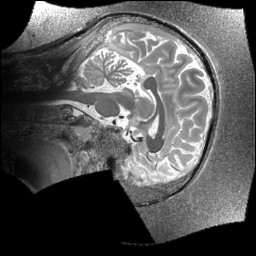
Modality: T1map
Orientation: sagittal
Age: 27
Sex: female
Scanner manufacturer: siemens
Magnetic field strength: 6.98 T
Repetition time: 6 s
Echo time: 0.00283 s